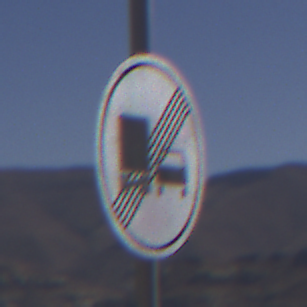
Verkehrszeichen: EndeUeberholverbotKraftfahrzeuge
Umgebung: Outdoor, Nature
Tageszeit: Midday
Wetter: Clear
Licht: Natural
Jahreszeit: NotSpecified
Kontrast: HighContrast